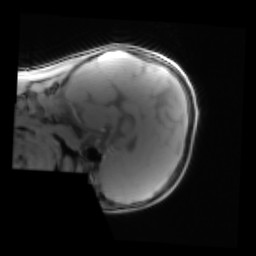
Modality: PDw
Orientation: sagittal
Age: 11
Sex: male
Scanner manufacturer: siemens
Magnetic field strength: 3 T
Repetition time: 0.25 s
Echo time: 0.00103 s